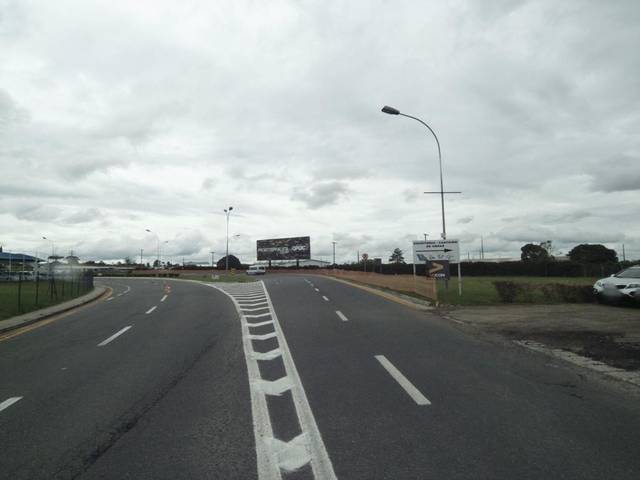
Region: Brazil
Coordinates: -25.539, -49.175